A time-domain waveform of one vibration snapshot from a rolling-element bearing is shown. What is the most likely bearing condition (normal, inner_race, outer_race, ball)?
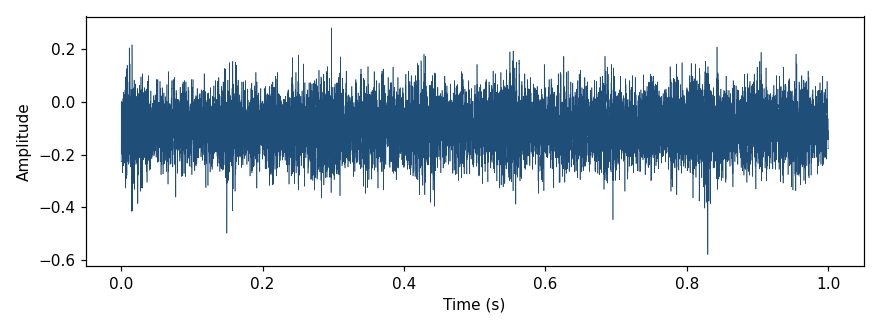
Answer: normal